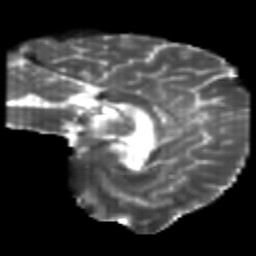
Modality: T2w
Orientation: sagittal
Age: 24
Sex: male
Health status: healthy
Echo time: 0.074 s